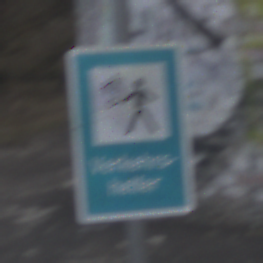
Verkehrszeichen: Verkehrshelfer
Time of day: MorningAfternoon
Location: Outdoor (Suburban)
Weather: Overcast
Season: NotSpecified
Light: Natural